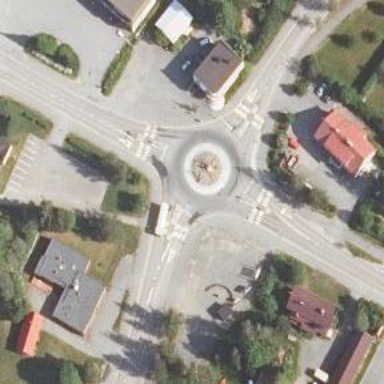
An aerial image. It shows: Secondary road with asphalt surface leading to roundabout.